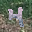
Label: 4